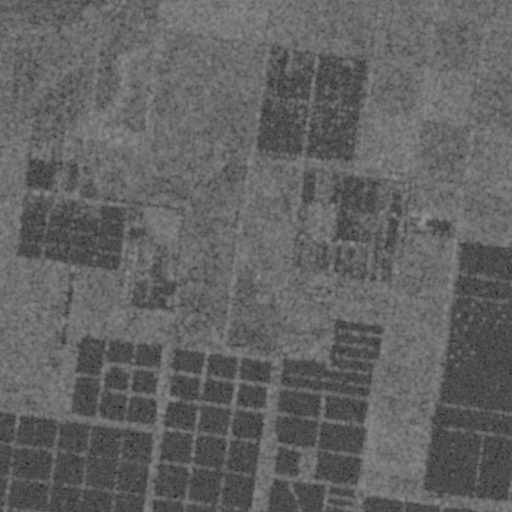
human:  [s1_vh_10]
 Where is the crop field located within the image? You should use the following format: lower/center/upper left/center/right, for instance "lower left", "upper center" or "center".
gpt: The crop field is located in the upper left of the image.
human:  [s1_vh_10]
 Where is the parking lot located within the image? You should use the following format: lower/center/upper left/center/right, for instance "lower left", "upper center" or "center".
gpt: There is no parking lot in the image.

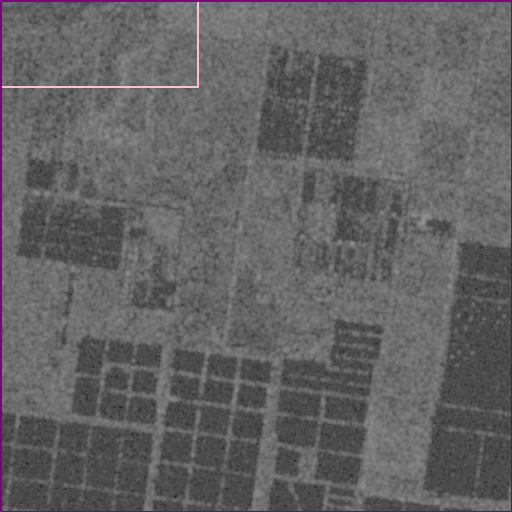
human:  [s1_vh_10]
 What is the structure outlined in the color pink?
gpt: The structure outlined in pink is a crop field.
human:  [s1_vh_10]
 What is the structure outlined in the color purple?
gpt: The structure outlined in purple is a wastewater plant.
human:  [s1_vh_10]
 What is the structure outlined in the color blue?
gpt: There is no blue outline.